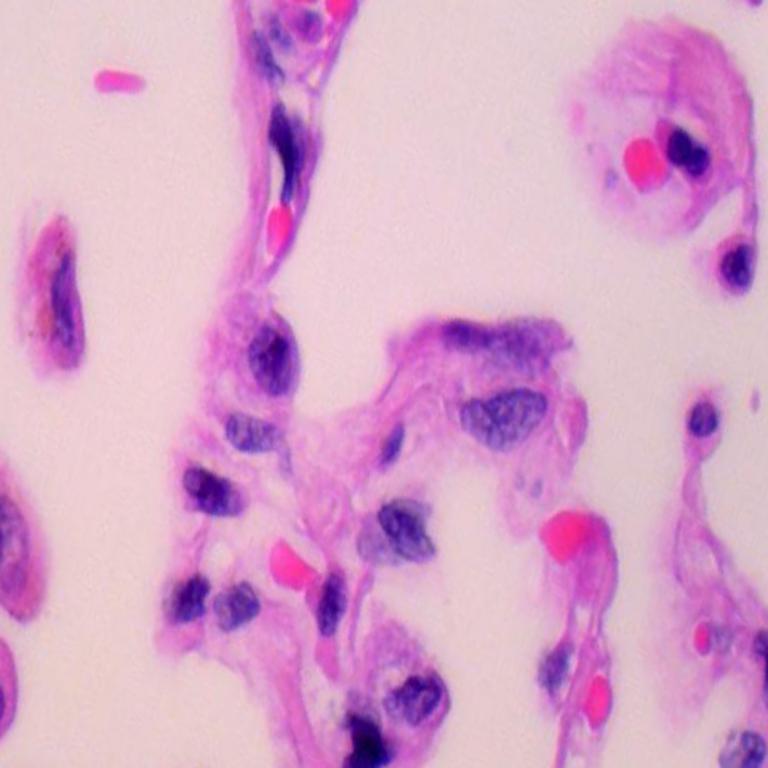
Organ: lung
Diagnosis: benign